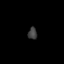
Tissue: prostate
Cell type: Myeloid cells
Senescence score: 0.3042
Nuclear area (px): 106
Mean DAPI intensity: 61.792